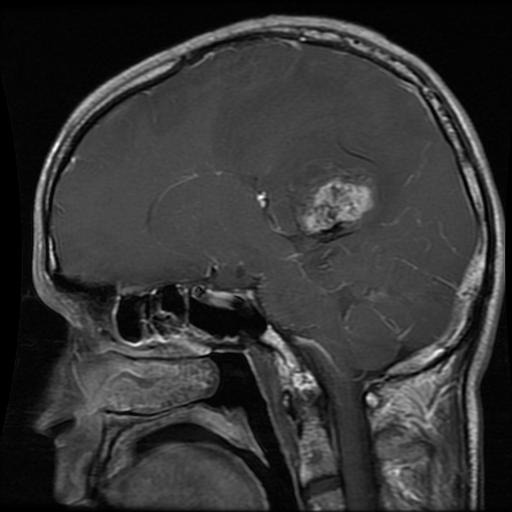
Label: glioma